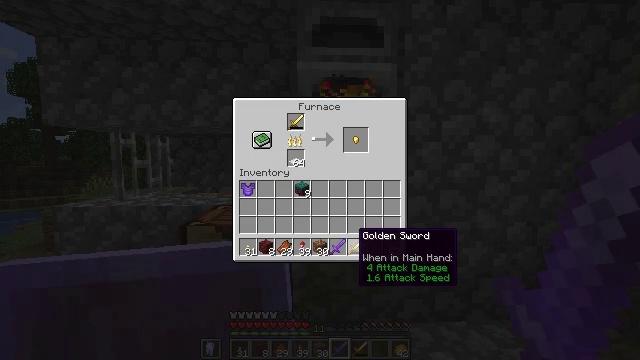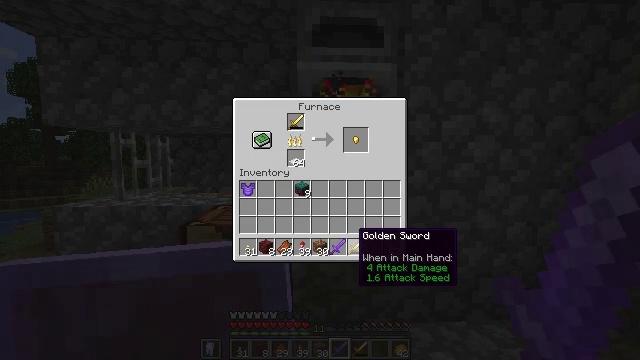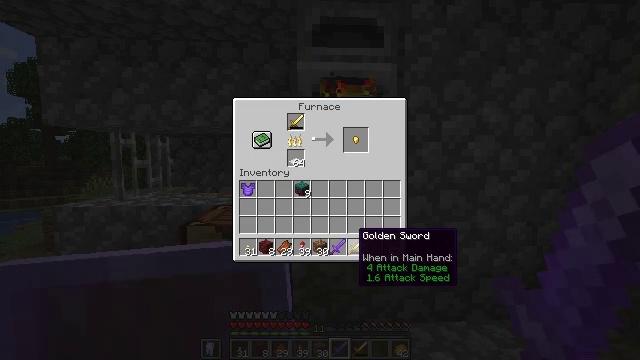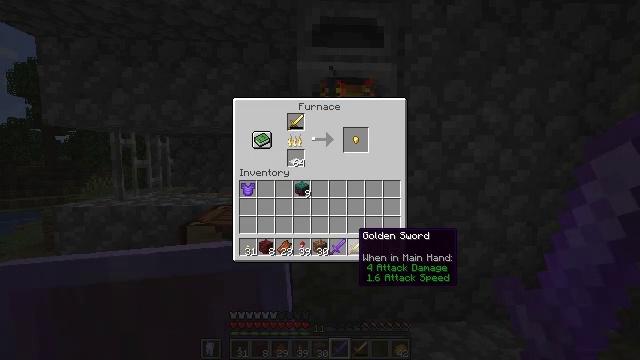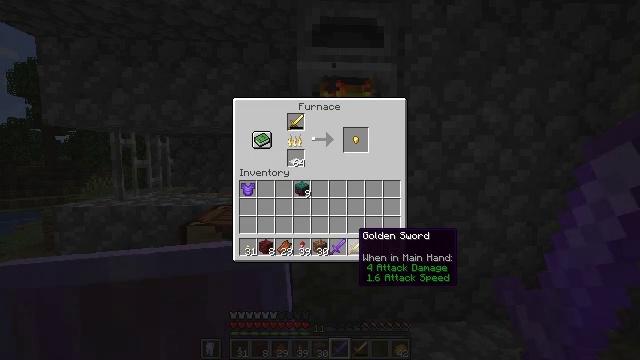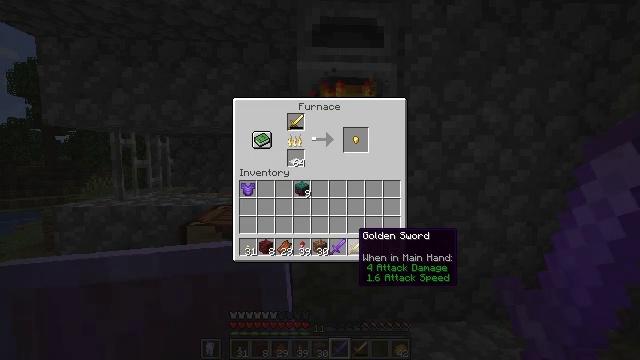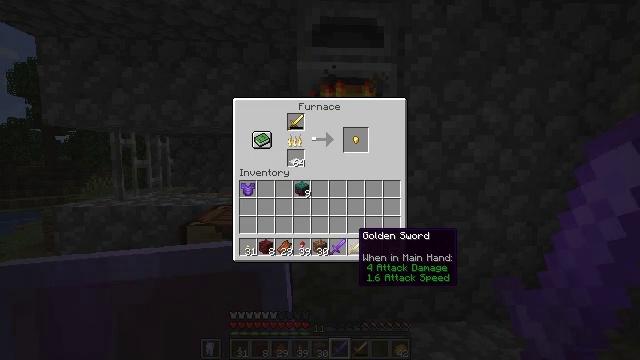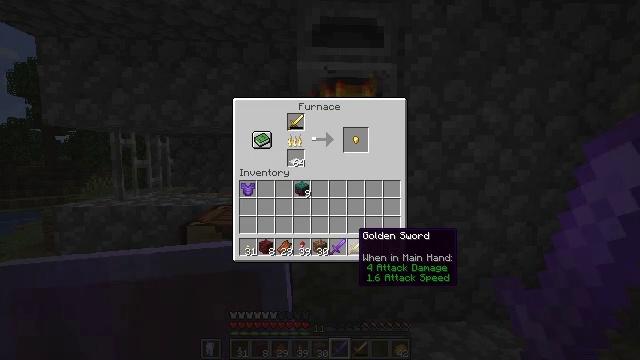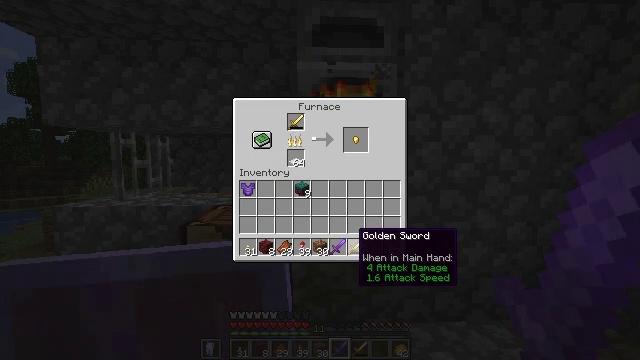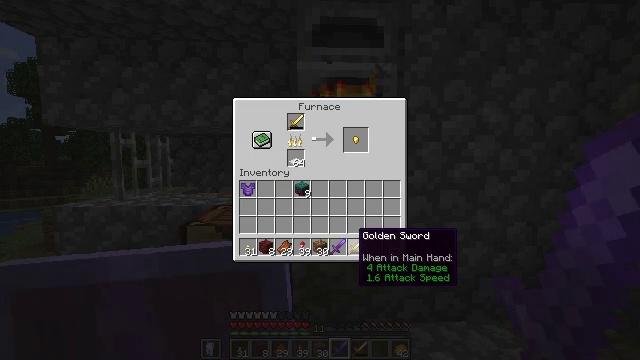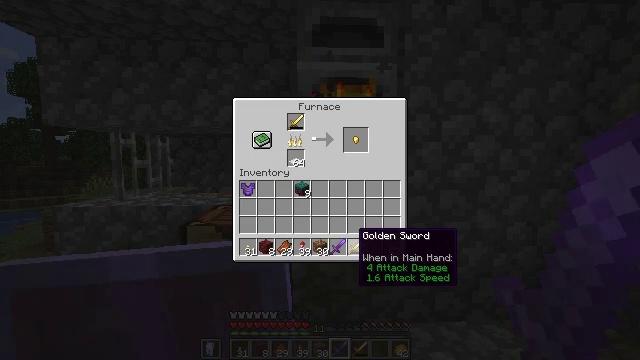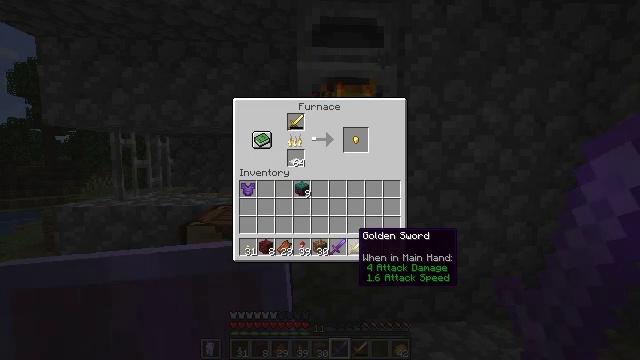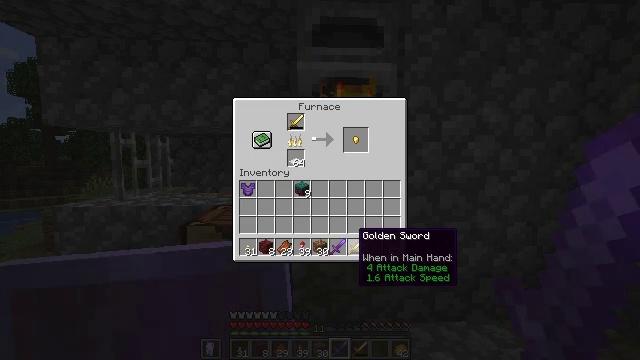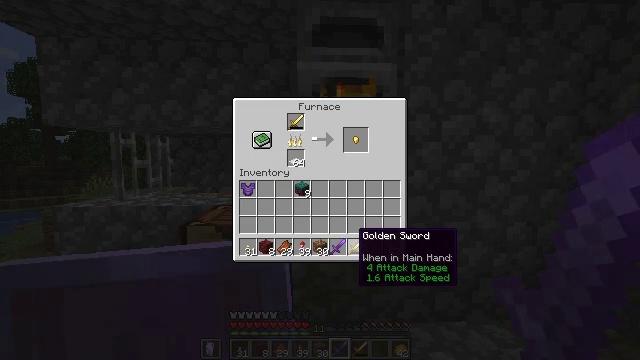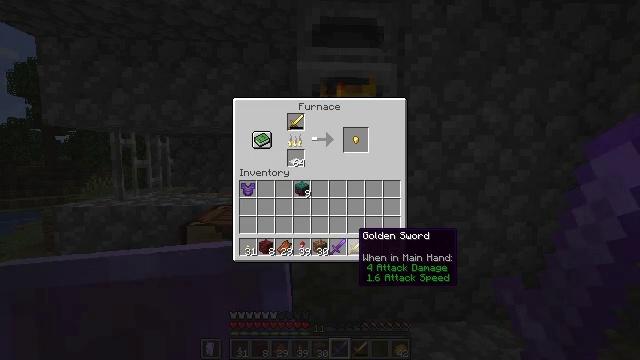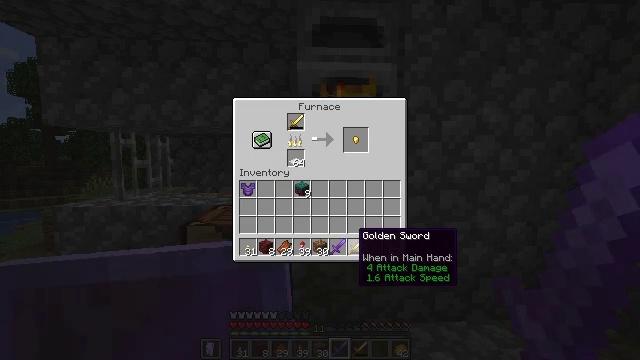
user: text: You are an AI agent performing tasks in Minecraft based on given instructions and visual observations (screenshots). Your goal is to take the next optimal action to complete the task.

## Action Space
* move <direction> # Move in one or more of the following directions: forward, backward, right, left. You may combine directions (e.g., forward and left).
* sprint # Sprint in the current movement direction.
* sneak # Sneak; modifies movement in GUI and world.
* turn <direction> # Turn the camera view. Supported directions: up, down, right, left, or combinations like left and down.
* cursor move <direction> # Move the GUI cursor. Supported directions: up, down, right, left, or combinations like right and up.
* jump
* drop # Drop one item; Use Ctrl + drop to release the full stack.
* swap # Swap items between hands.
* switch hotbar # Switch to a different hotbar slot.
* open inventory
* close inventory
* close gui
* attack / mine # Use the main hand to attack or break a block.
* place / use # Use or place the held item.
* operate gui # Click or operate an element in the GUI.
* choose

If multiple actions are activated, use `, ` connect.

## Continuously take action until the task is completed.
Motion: motion action
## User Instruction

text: Obtain gold nugget by crafting gold ingot.
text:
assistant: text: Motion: sneak
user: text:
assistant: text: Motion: sneak
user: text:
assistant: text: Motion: sneak
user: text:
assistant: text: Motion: sneak
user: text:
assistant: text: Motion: sneak
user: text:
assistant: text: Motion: sneak
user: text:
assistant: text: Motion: sneak
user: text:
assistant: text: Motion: sneak
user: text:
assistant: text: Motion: sneak
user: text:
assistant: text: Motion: sneak
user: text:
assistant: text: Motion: sneak
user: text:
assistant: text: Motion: sneak
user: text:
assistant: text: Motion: sneak
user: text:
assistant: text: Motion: sneak
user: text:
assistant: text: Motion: sneak
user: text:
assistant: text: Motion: sneak
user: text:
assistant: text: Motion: sneak
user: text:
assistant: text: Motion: sneak
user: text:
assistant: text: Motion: sneak
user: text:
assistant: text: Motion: sneak
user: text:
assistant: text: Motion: sneak
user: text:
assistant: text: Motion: sneak
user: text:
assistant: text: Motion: sneak
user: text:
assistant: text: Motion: sneak
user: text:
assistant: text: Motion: sneak
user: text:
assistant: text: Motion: sneak
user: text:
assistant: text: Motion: sneak
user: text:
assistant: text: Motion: sneak
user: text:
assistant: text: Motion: sneak
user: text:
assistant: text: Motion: sneak